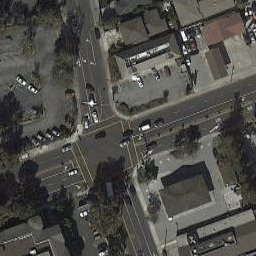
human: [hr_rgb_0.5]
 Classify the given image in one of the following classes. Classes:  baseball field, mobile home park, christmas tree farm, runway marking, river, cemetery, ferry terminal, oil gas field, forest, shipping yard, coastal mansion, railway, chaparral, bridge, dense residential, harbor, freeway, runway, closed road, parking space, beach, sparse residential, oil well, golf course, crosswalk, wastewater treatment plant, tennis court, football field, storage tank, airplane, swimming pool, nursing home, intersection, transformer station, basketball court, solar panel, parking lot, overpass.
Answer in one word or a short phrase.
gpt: intersection